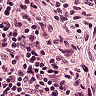
Metastatic tissue present: no